Question:
Here in above figure sleeping like a baby is a 'link button'.
I don't want to place a 'UITextView' as this simply opens up a 'pickerView'
How can I create a 'link button' of similar kind in iPhone?
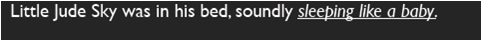
Answer: Use a UIWebView to display the text. You can supply HTML to link to a URL. Is that what you mean by link button? or what do you want to happen when that text is pressed? You could also subclass the UILabel and detect the touch down event and do something in response to that. Or but that text into a button and make the button look like the surrounding area but act like a button and use one of its control events to respond to the selection.